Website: home-depot
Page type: account-selection
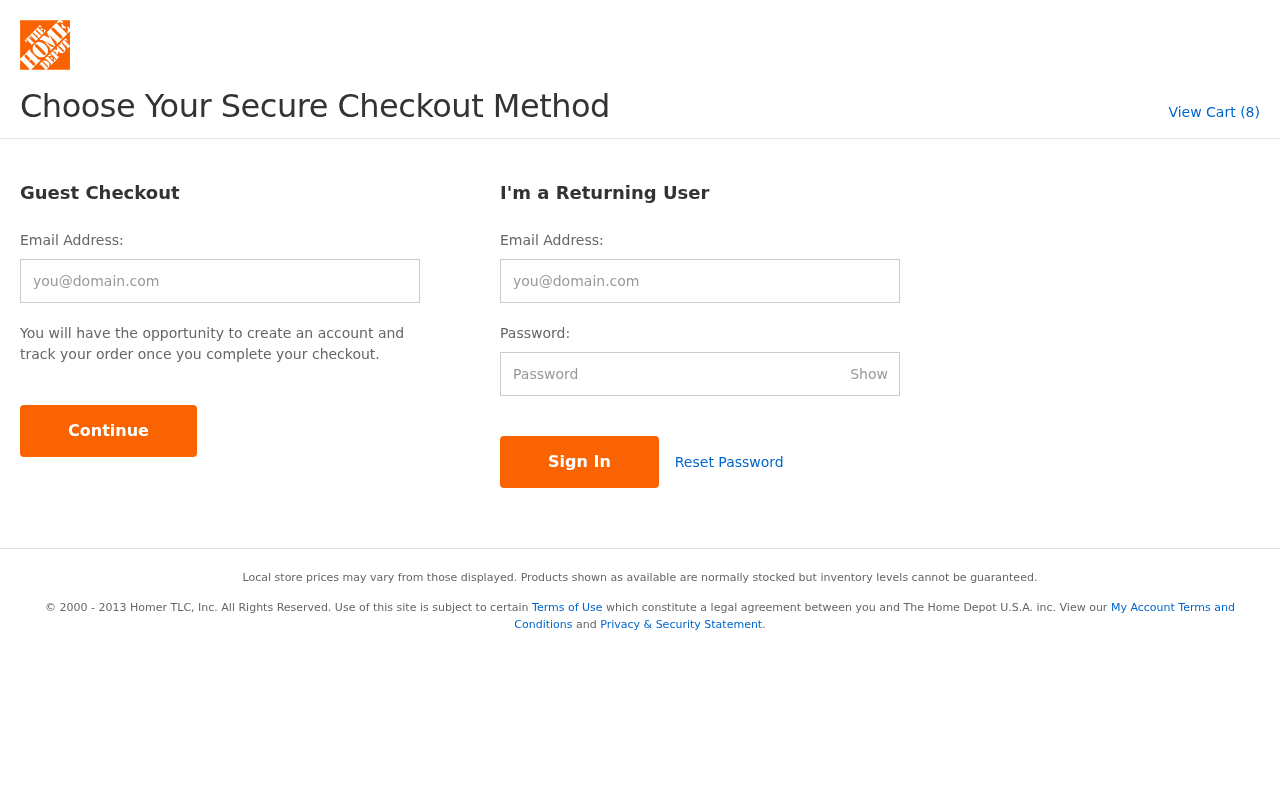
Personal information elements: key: PII_LOGIN_USERNAME
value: vlam889
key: PII_LOGIN_USERNAME2
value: vlam889
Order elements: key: ORDER_NUM_ITEMS
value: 8